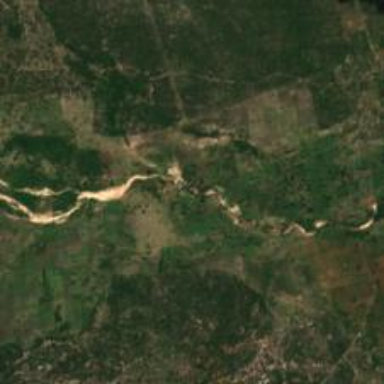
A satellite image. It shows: Beautiful view of river.